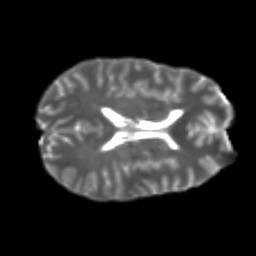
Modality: T2w
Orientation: axial
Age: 24
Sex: male
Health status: healthy
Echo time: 0.074 s